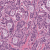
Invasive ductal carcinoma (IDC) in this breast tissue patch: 1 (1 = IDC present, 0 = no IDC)